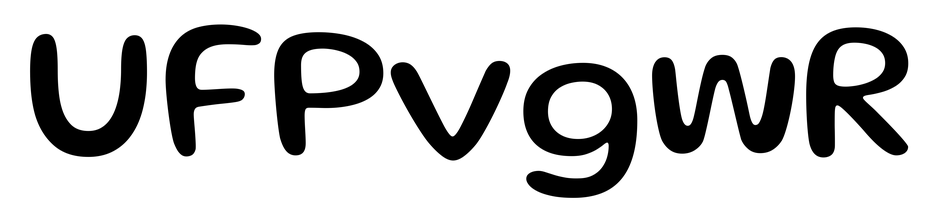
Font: Gluten_Regular